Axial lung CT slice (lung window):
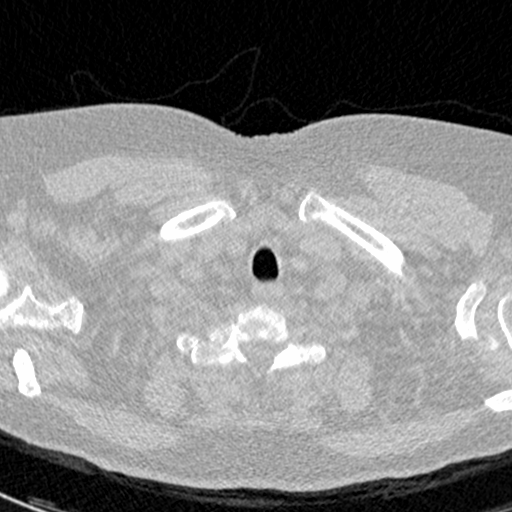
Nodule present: no